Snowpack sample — Loveland Pass, Silver Plume, Colorado, USA (1/12/25, 11:40 AM MST)
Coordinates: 39.66, -105.88
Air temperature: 7 °F
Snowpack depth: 140 cm
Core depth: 10 cm
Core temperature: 41 °F
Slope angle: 11°, slope face: 30°
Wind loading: high
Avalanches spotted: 2
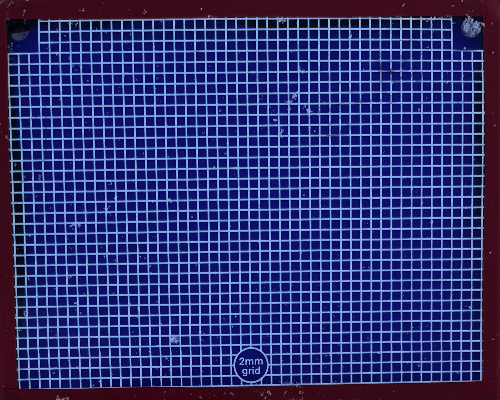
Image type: profile
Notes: Pilot using slightly modified coring method that took too large segment for snow profile picturing, advised not to use in higher level models. Two avalanche on south face nearby, partially cloudy with light snow in the last 24 hours. Lots of wind loading on eastern features.